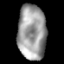
Tissue: lung
Cell type: Others
Senescence score: 0.1983
Nuclear area (px): 1520
Mean DAPI intensity: 157.044